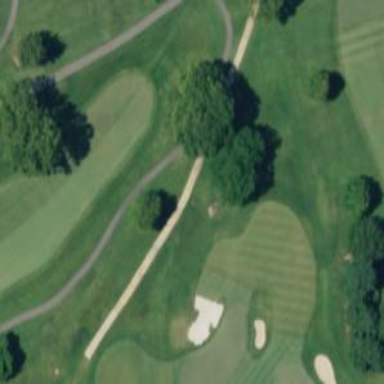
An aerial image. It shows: Well-maintained path used as golf cart path. The tracktype is grade1.